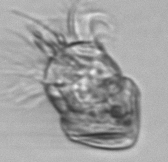
Label: Strombidium_inclinatum